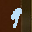
Label: 9